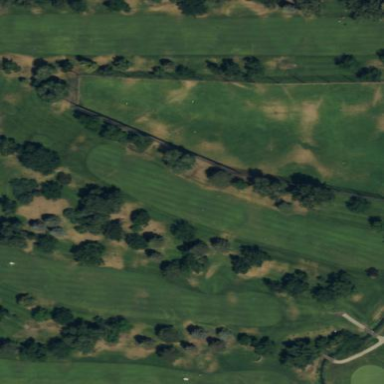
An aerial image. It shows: Grassy area designated as driving range for golf.